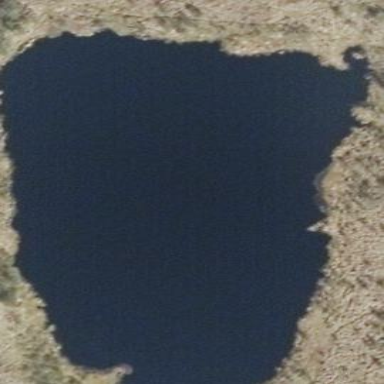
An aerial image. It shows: Peaceful pond surrounded by nature.